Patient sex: M
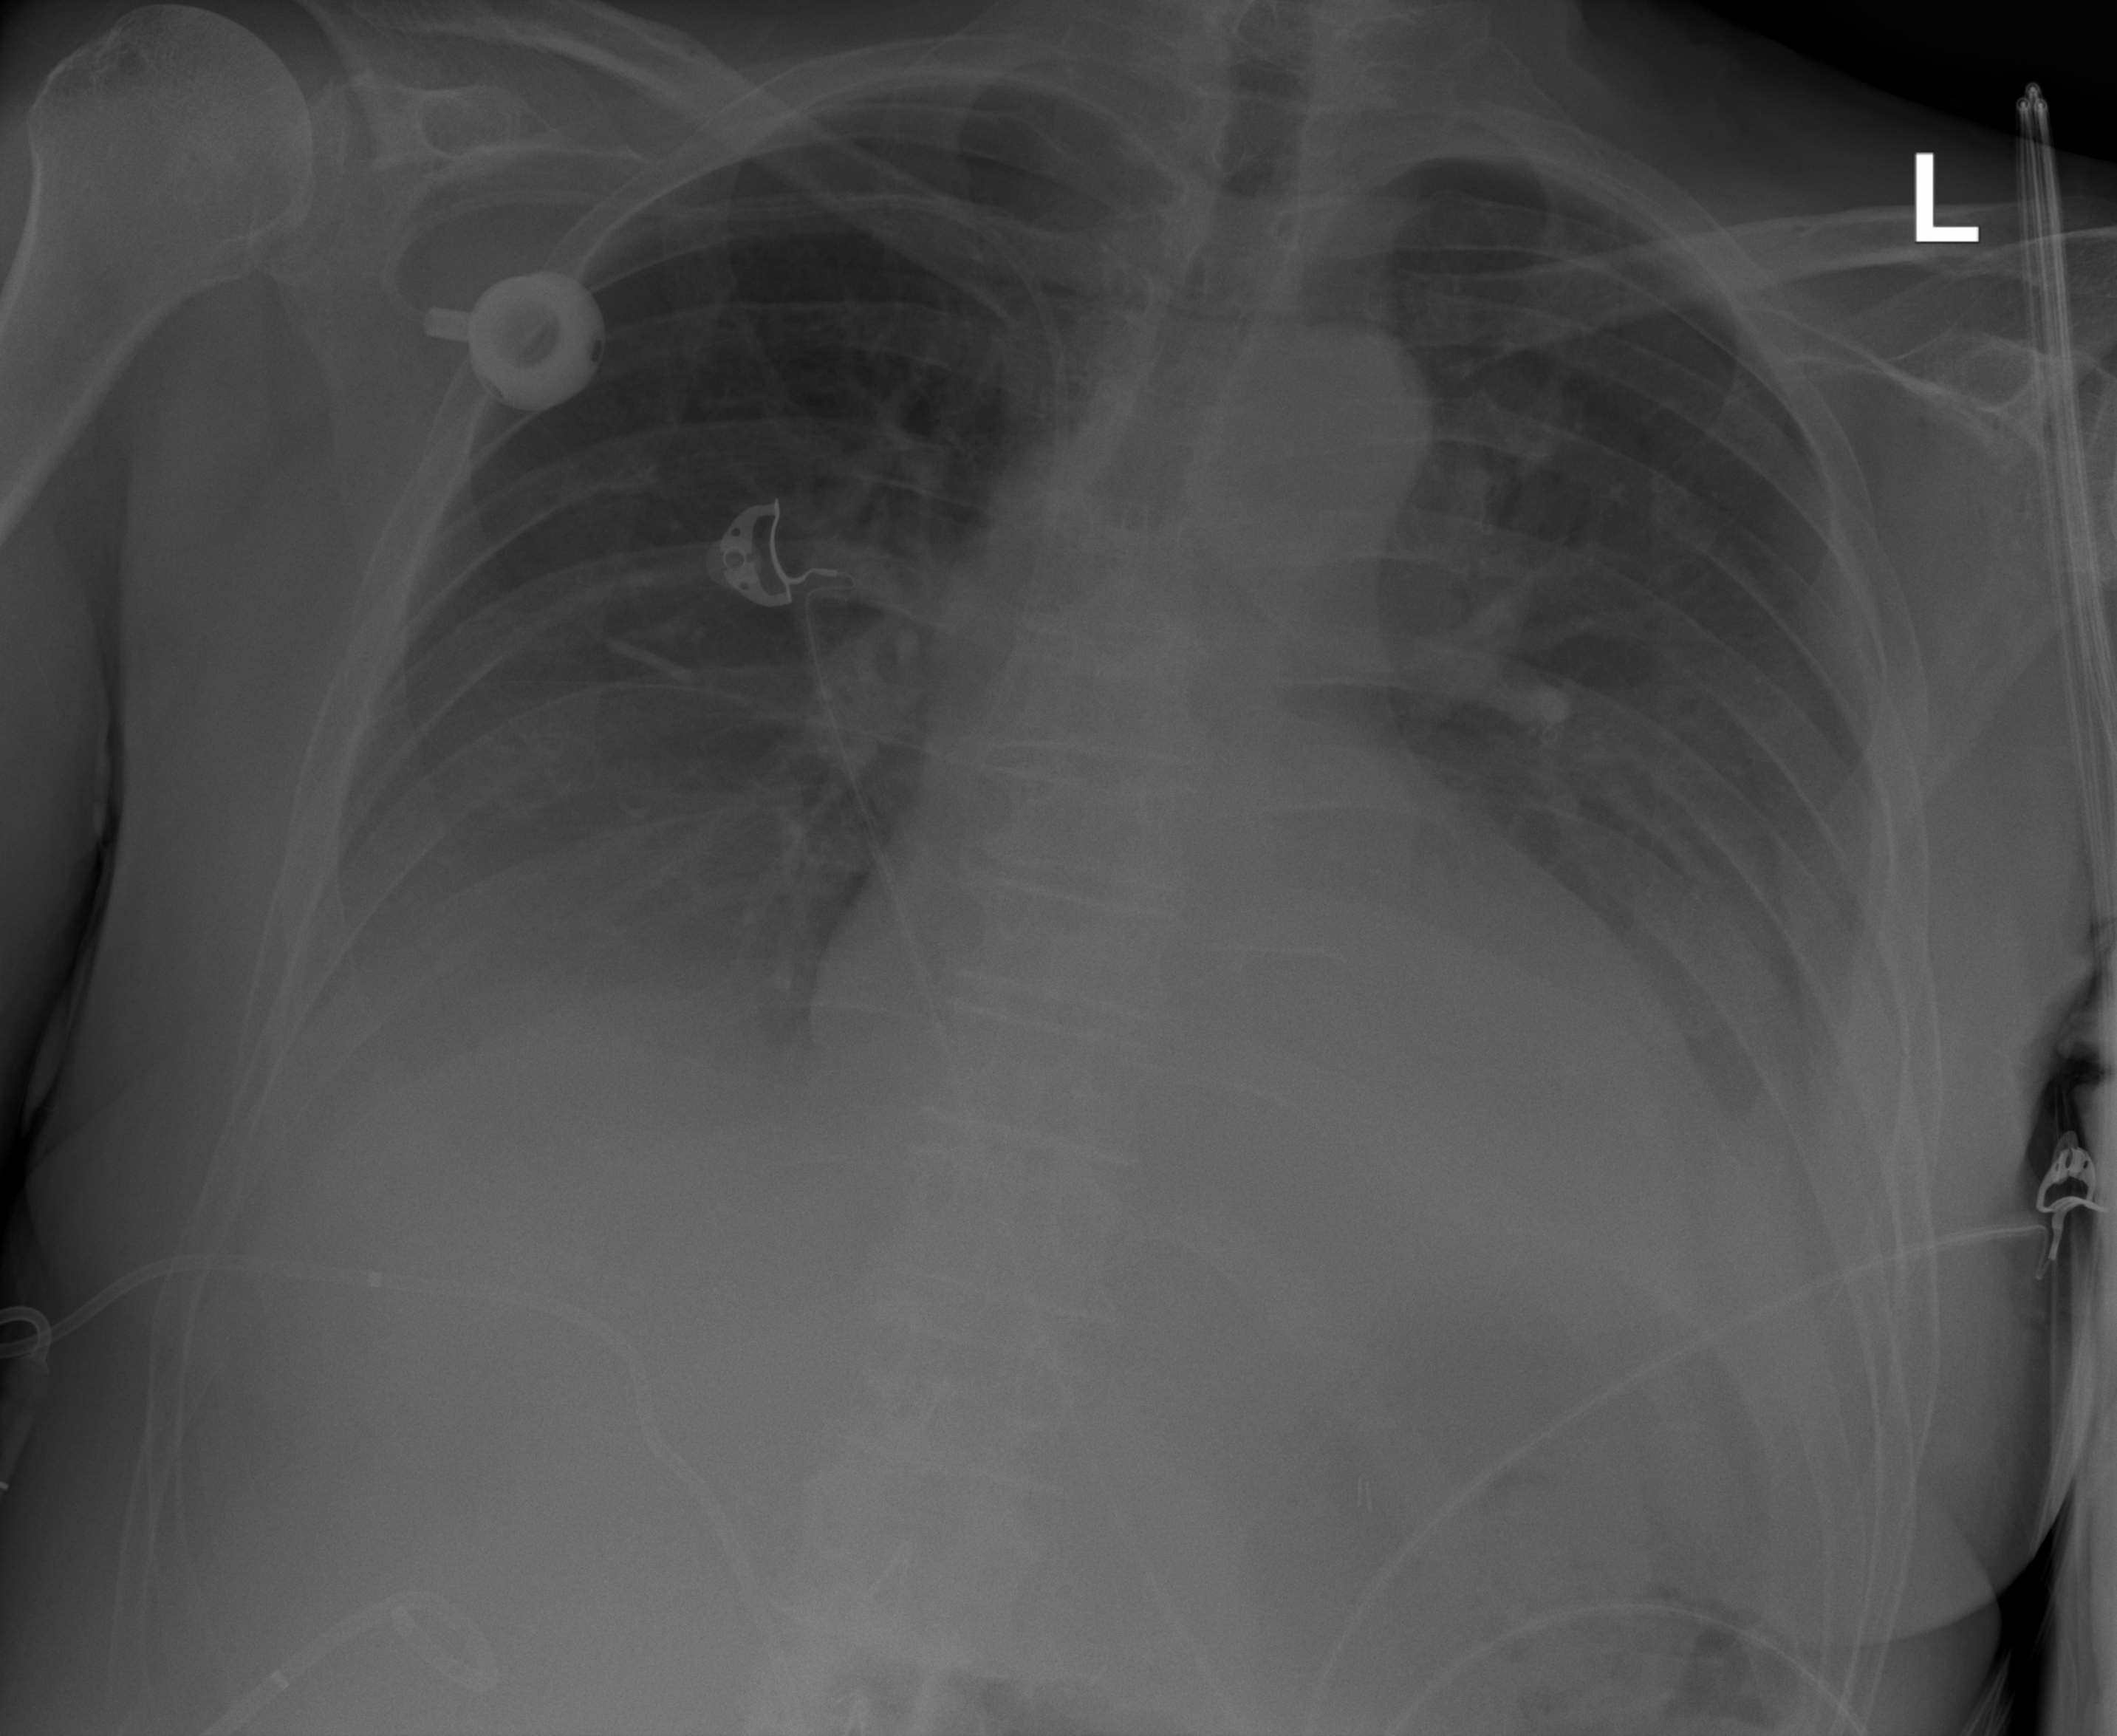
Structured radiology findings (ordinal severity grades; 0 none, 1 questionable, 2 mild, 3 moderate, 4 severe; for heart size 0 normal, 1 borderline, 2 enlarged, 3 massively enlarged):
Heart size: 2
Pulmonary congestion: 0
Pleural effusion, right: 3
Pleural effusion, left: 3
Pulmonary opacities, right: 0
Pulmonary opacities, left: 0
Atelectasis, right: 2
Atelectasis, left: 2